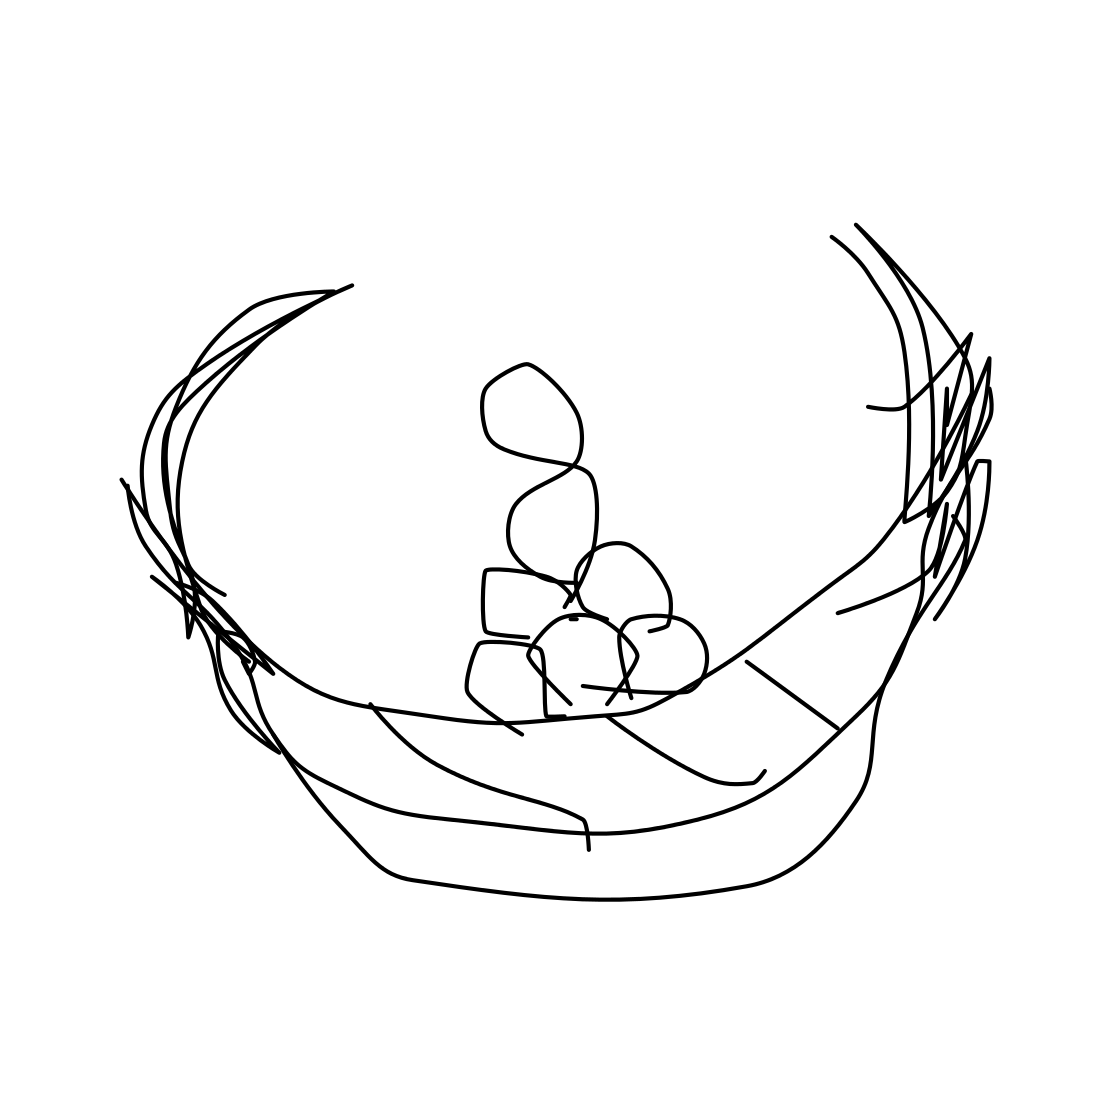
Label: crown